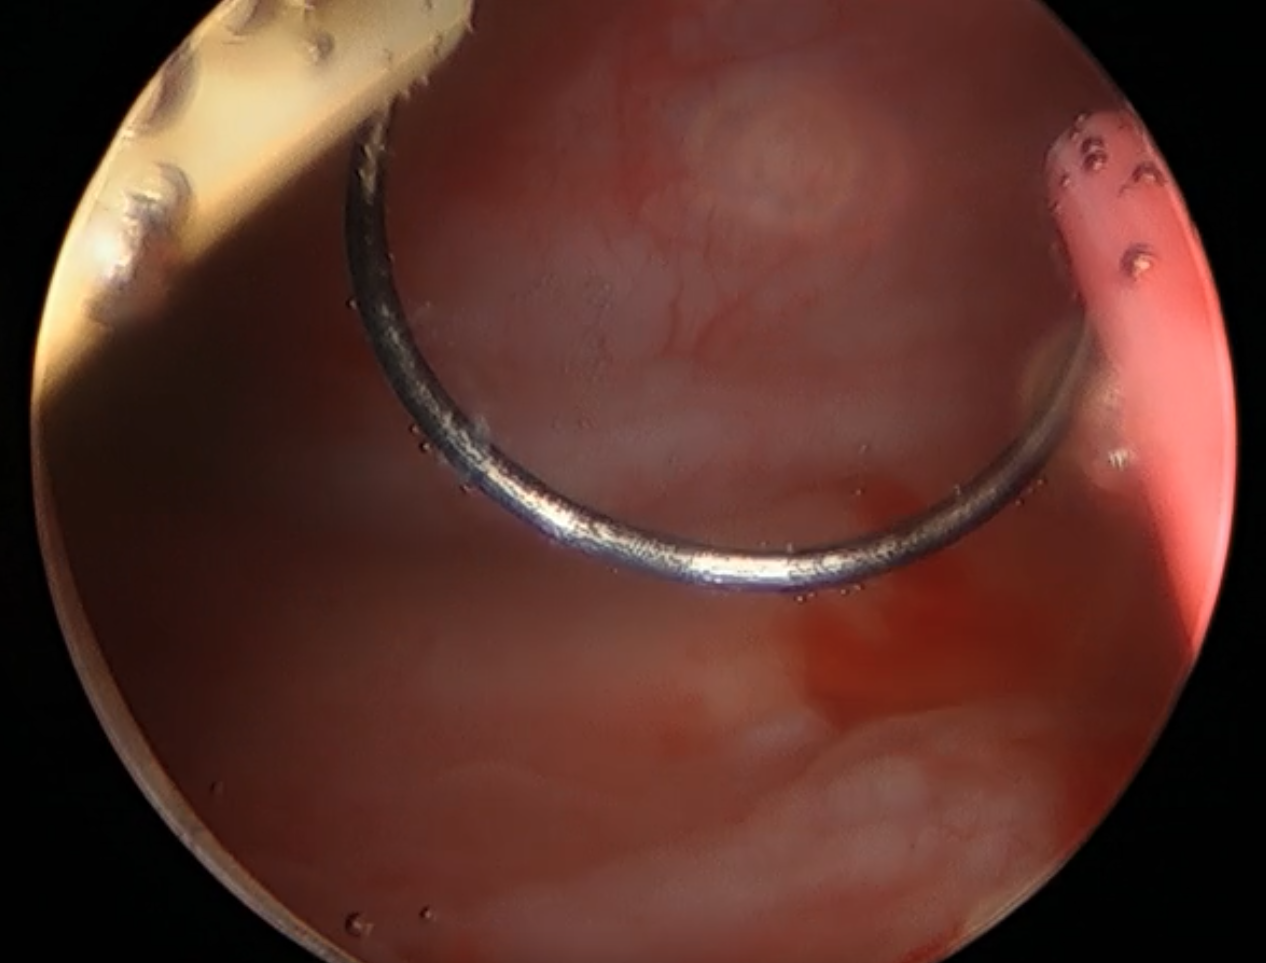
Modality: WLC
Class: Foreign bodies
Subclass: ResectionLoop
Lesion: L0
Bladder cancer association: No